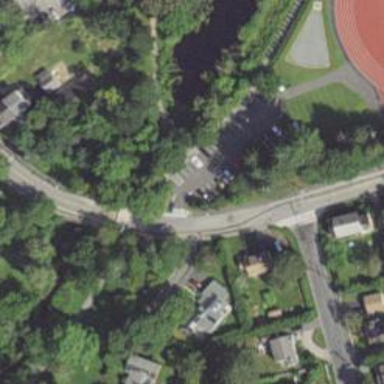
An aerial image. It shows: Marked crossing on footway.